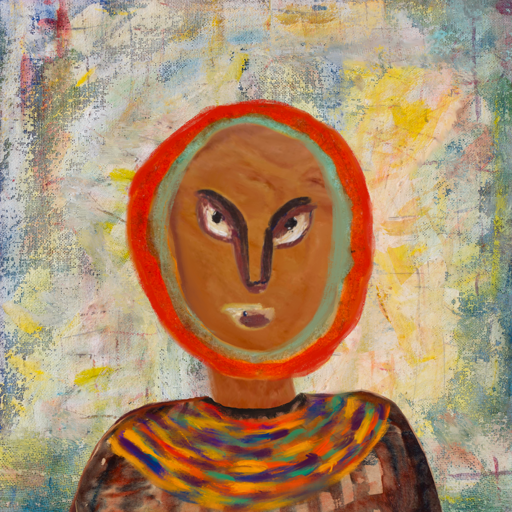
Background: Irani, Head And Neck Front: Pious_Lady, Face Front: After_Raid, Bust: Orphan, Hair Front: Sisters, Head Accessory: Blank, Second Necklace: An_Impression_2, Necklace: Blank, Baby: Blank